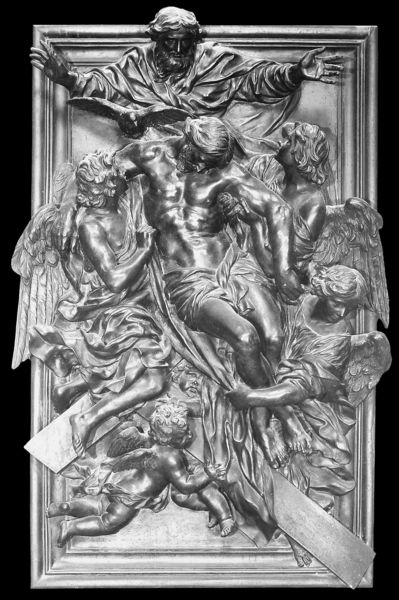
Titel: Die Trinität
Künstler: Cosimo Fancelli
Standort: Rom, S. Maria della Pace, cappella Chigi (EU - I - Latium)
Schlagwörter: flügel, gott, hand, nackt, vogel, brust, schwarz, weiss, tuch, arme, barock, federn, rahmen, taube, tot, hände, kirche, gewand, fliegen, engel, beine, relief, italien, man, rand, figuren, papst, metall, bronze, lendentuch, kreuz, rechteck, denkmal, rom, hängend, christus, jesus, kreuzabnahme, kreuzigung, heilig, putten, grablegung, athen, dreifaltigkeit, gekreuzigter, heiliger geist, gottvater, flugel, gnadenstuhl, donatello